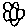
Label: flower